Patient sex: M
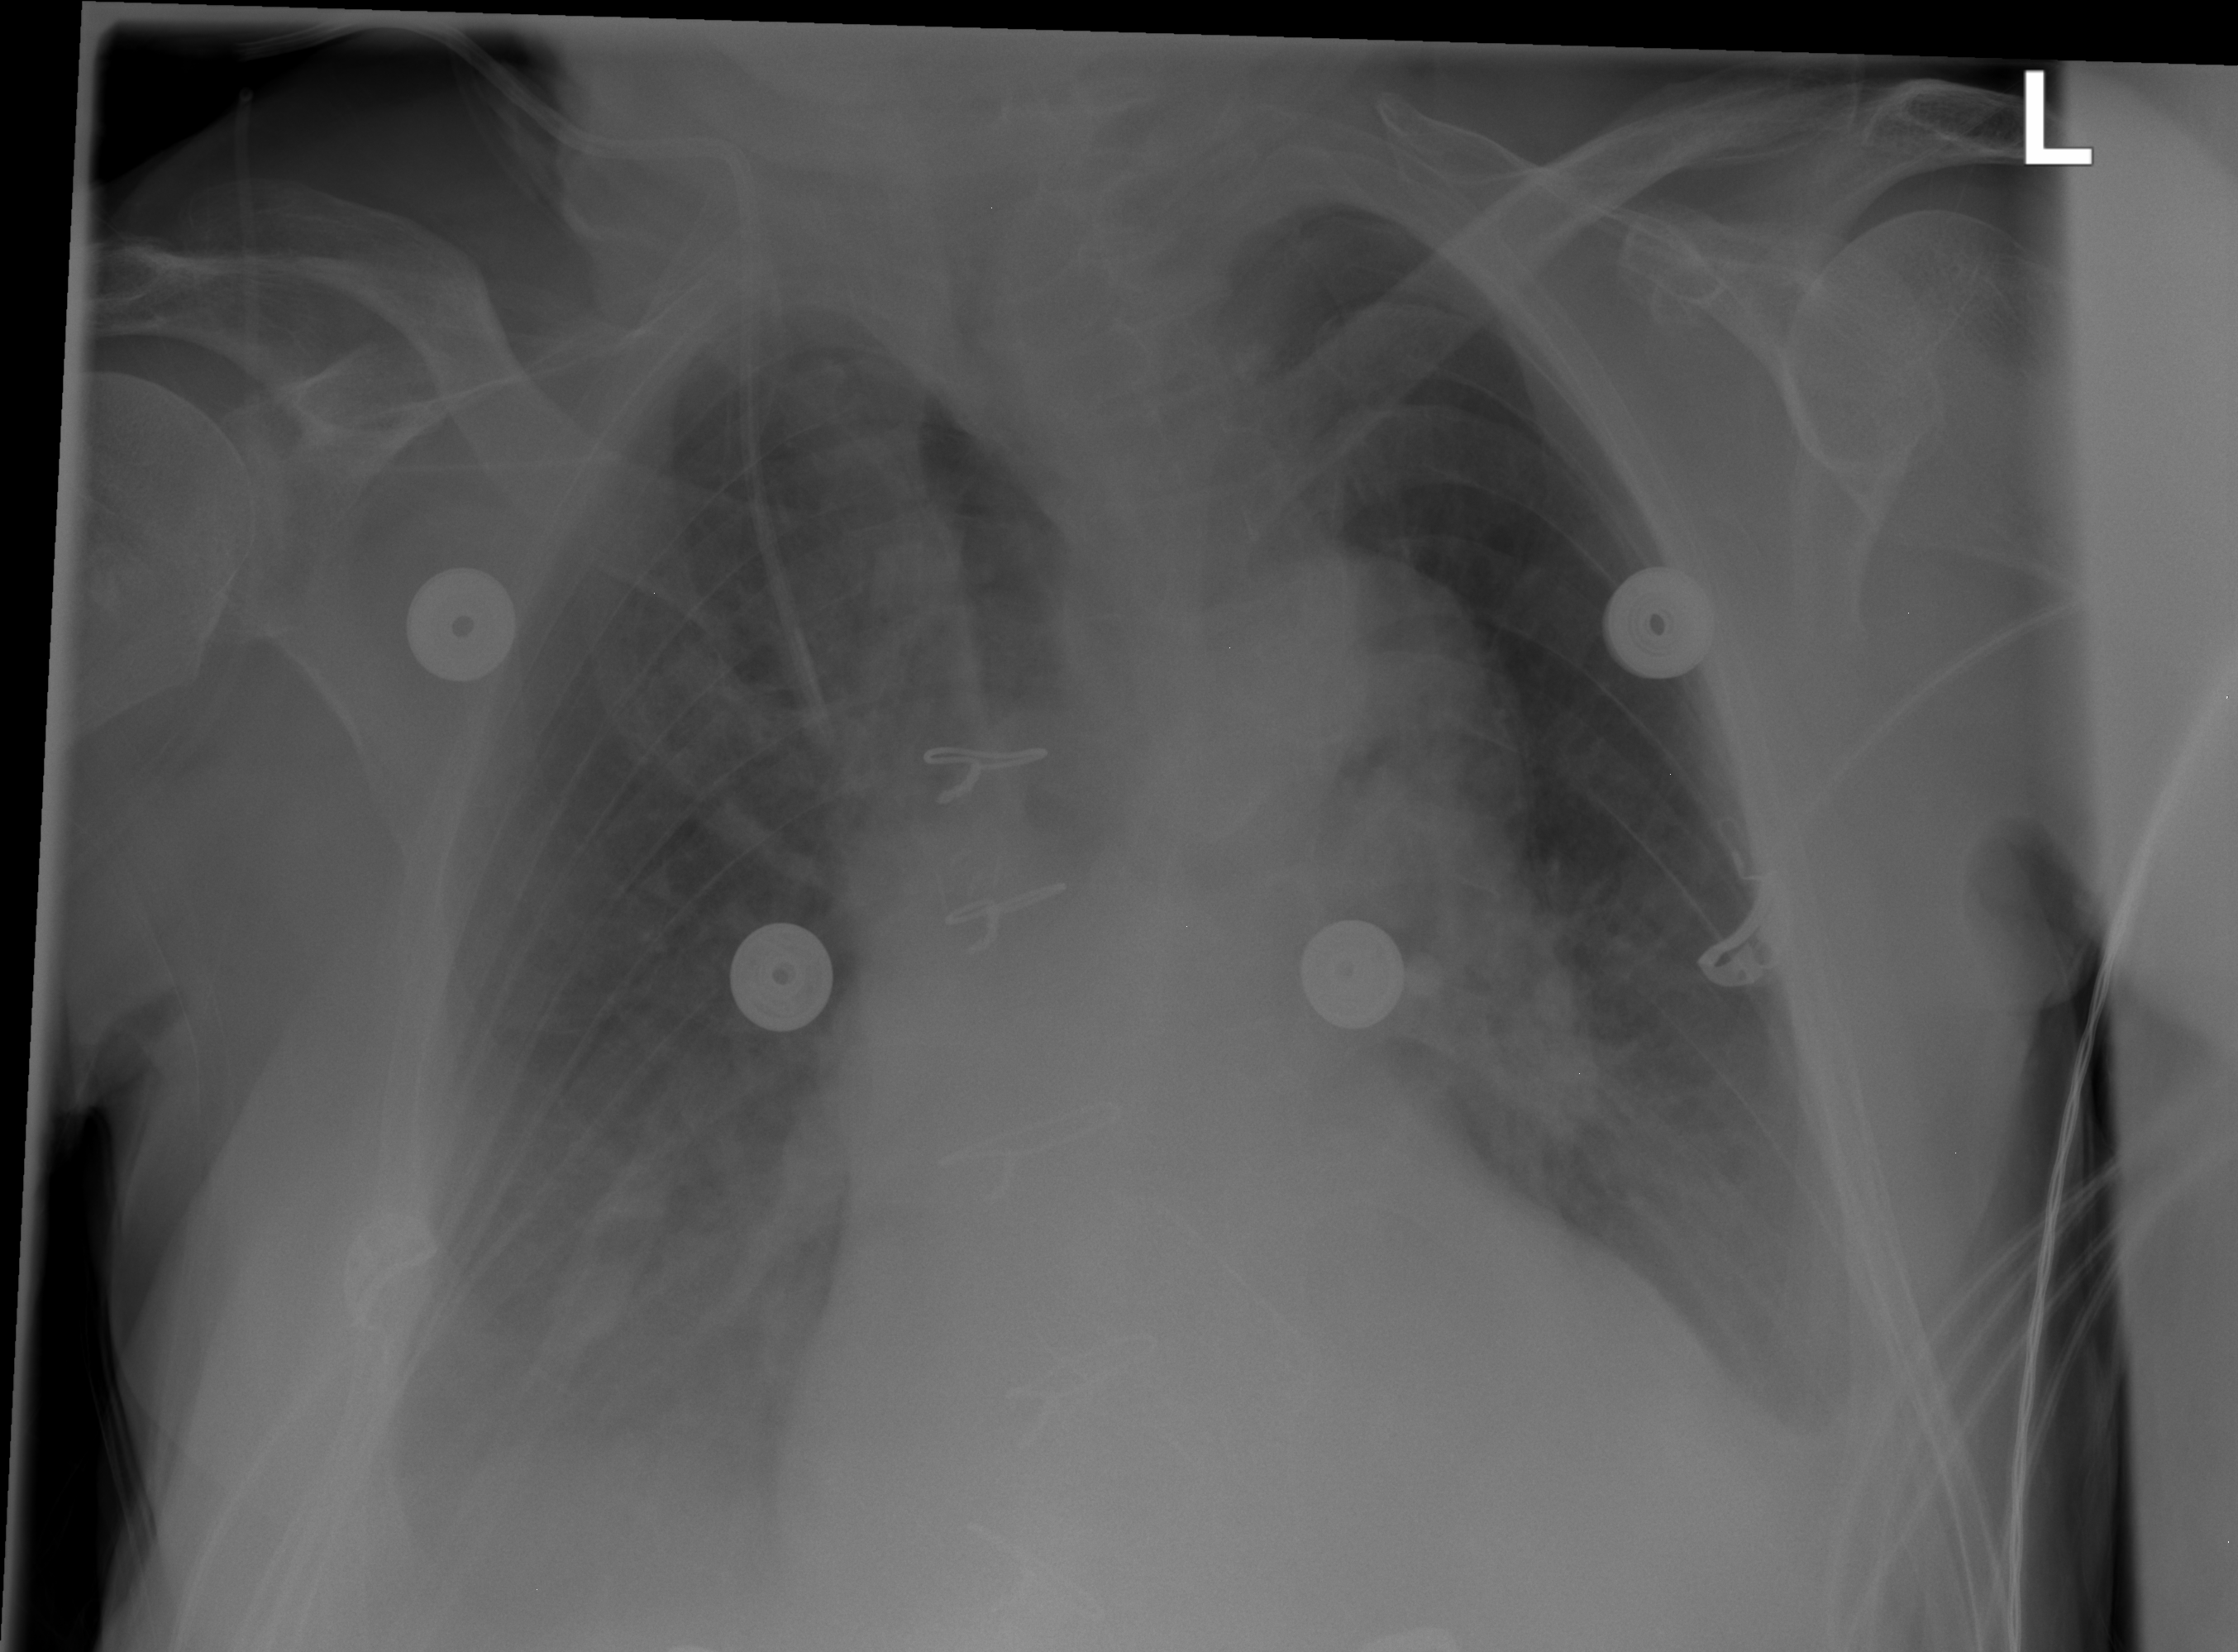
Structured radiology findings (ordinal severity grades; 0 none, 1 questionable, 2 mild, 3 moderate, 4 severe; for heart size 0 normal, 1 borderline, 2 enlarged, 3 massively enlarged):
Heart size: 2
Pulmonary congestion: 0
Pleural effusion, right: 2
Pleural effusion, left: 1
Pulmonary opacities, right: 0
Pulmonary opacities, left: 0
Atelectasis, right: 2
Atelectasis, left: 2